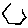
Label: hexagon